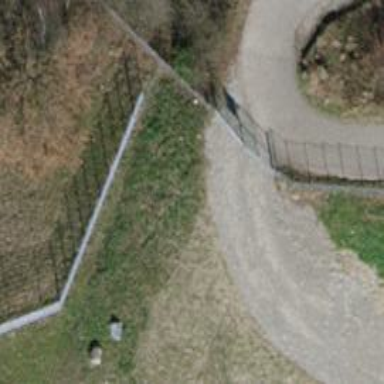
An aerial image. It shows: Gate.